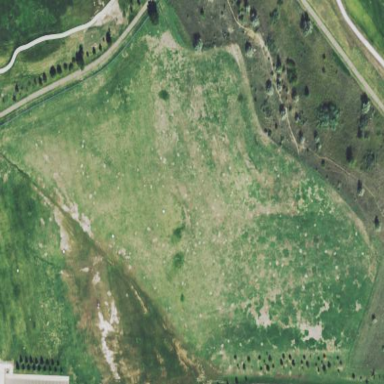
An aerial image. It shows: Grassy area designated for driving range golf.